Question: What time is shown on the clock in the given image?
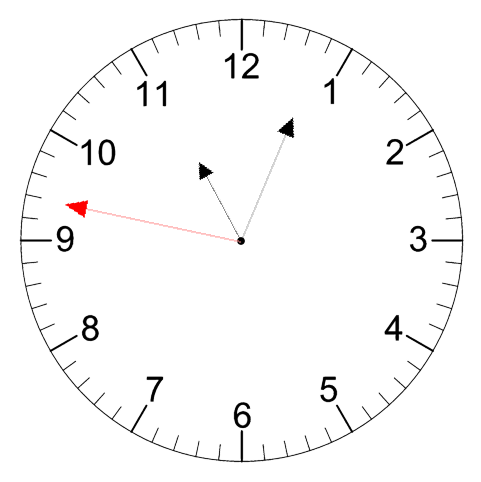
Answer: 11:03:47